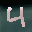
Label: 4